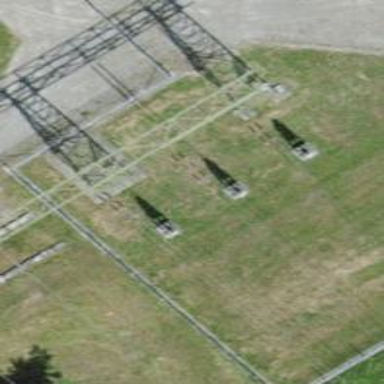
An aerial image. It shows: Insulator used in power equipment.